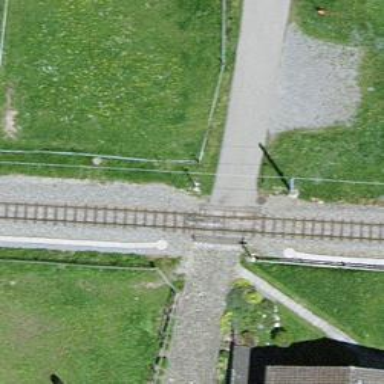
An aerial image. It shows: Railway level crossing.